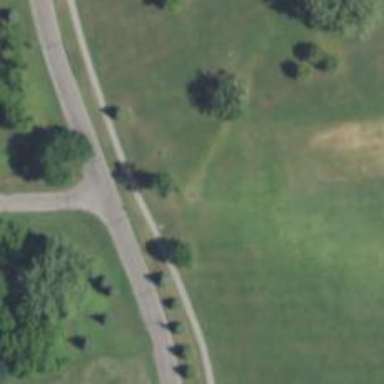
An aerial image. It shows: Disc golf basket.